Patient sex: F
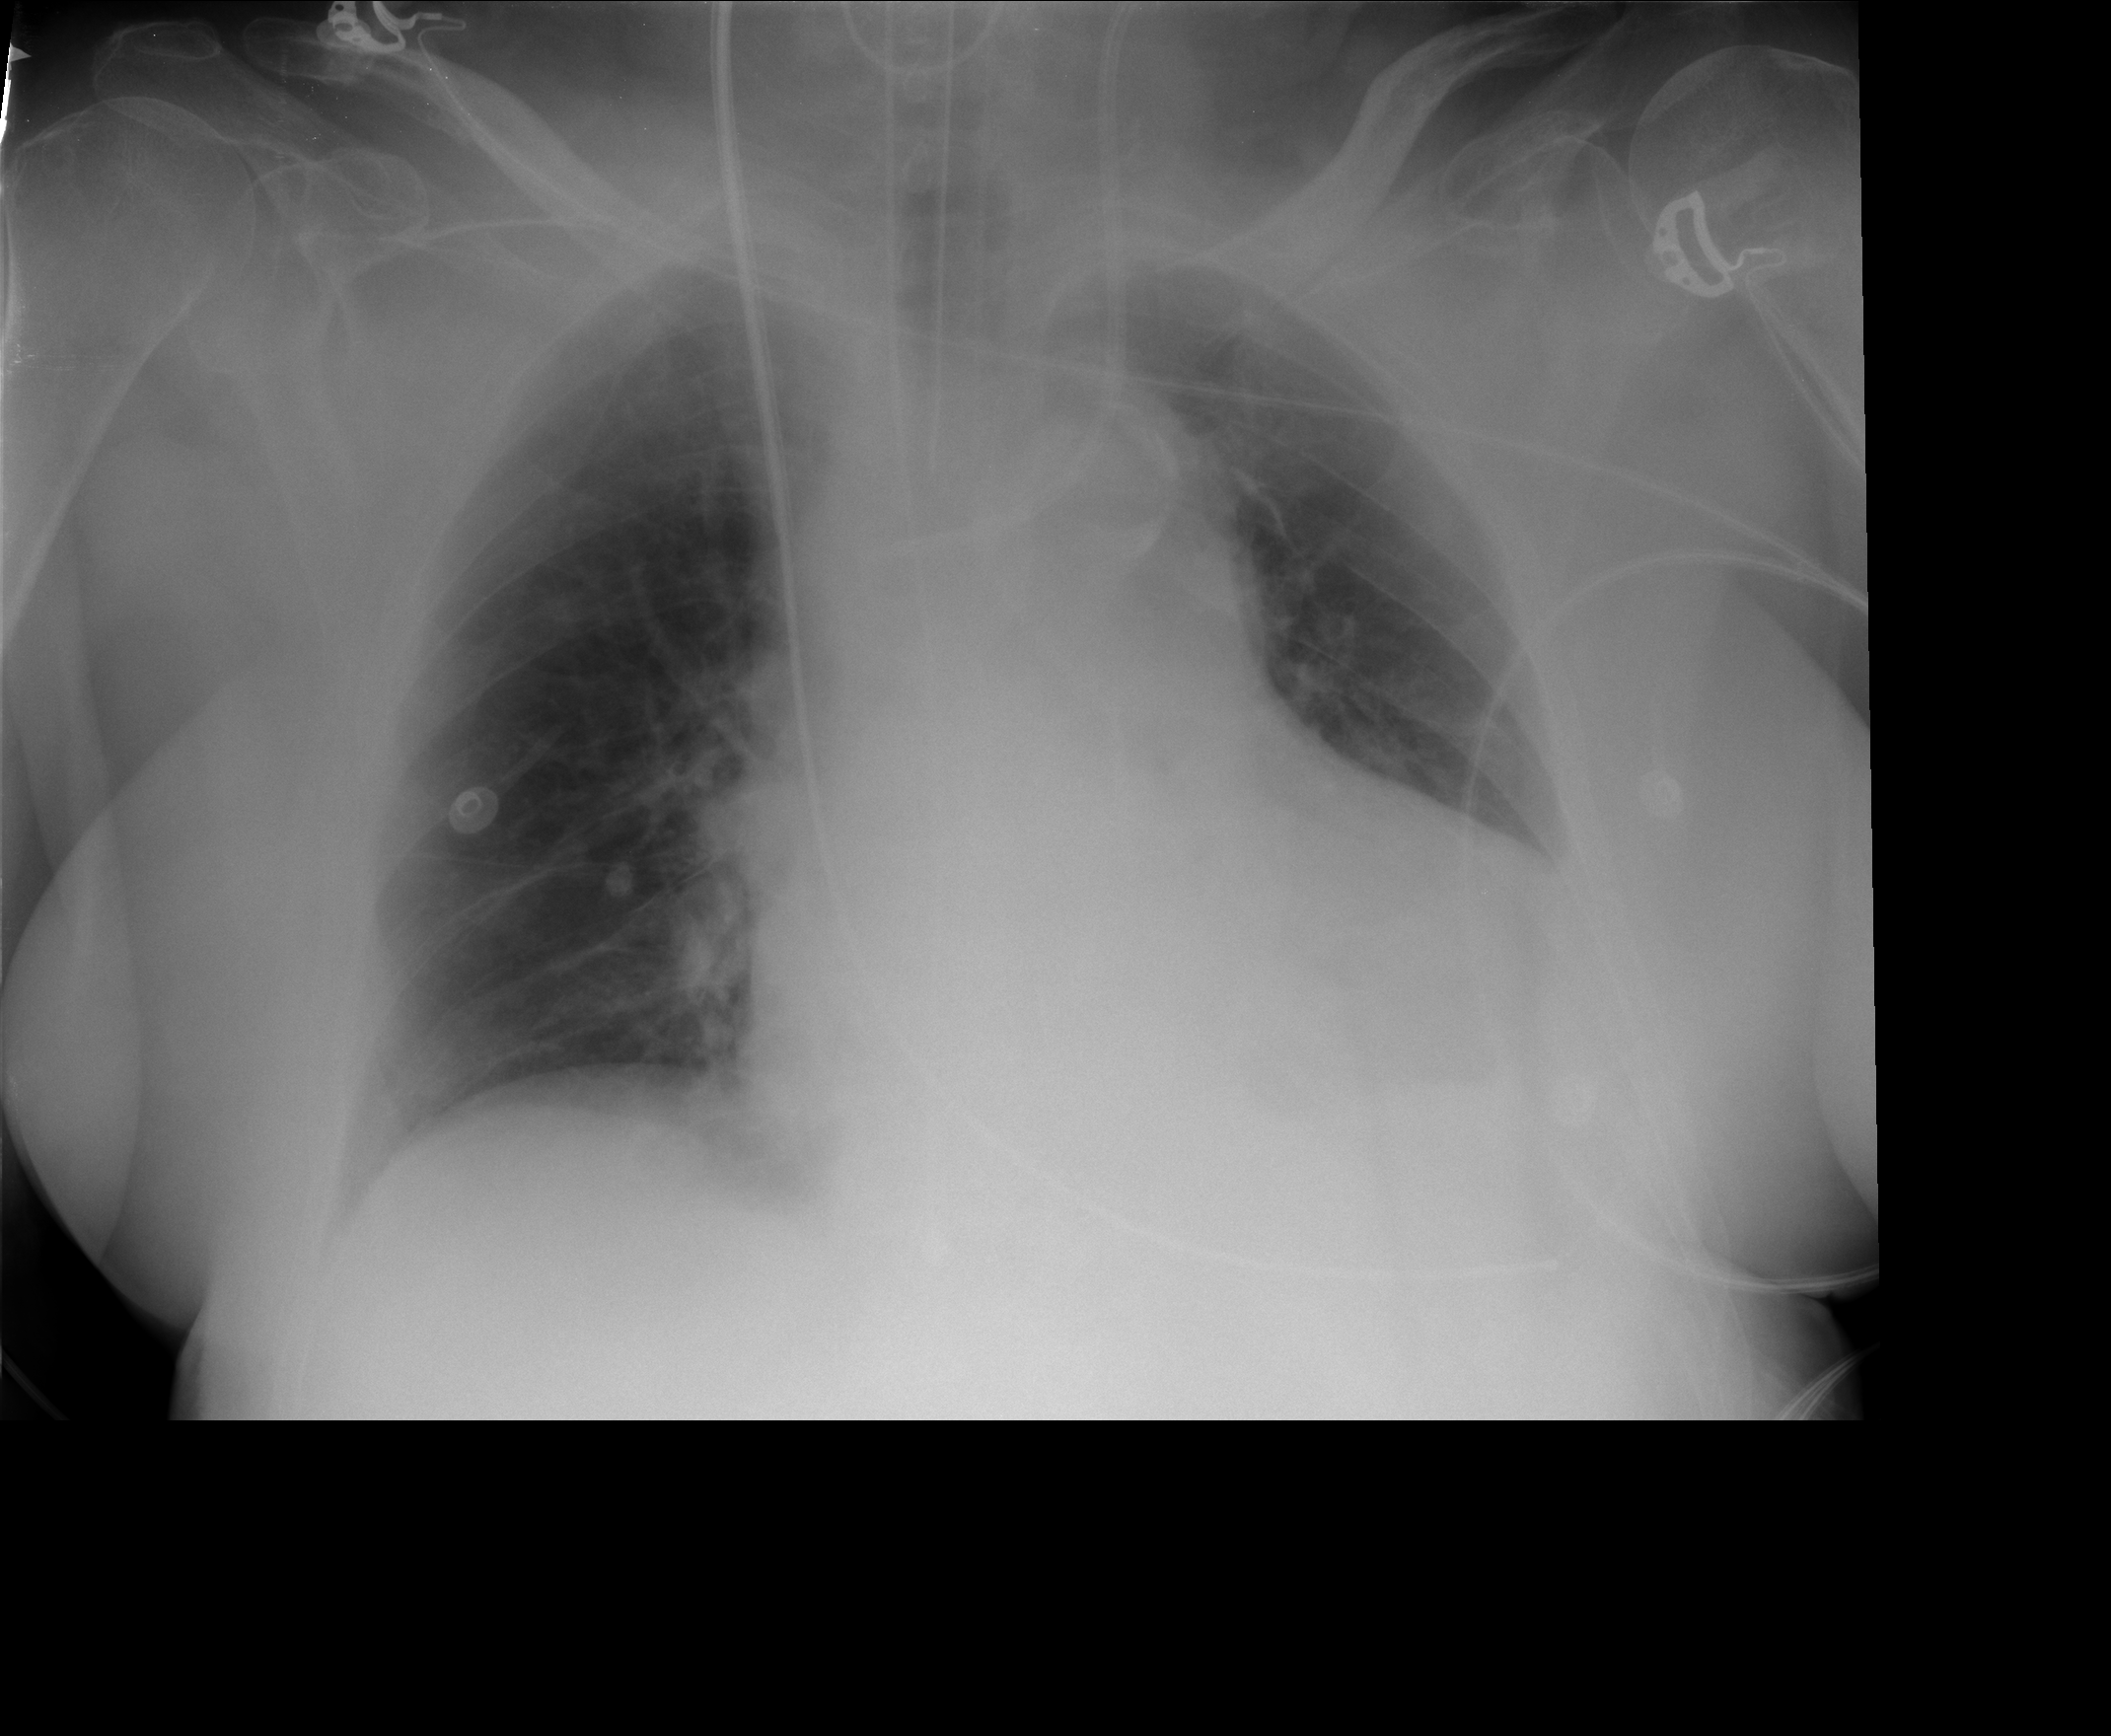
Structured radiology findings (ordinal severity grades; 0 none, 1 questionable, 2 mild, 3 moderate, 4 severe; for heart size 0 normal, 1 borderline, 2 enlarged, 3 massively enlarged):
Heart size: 2
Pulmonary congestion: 1
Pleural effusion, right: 0
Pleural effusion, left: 2
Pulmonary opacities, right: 0
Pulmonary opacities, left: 0
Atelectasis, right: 2
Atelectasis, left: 2